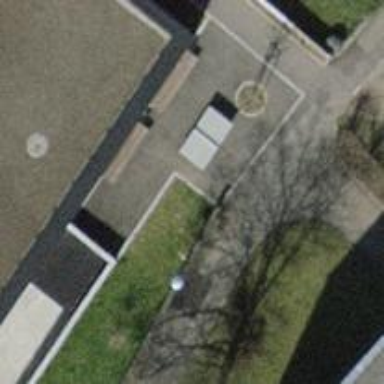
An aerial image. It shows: Brown bench.